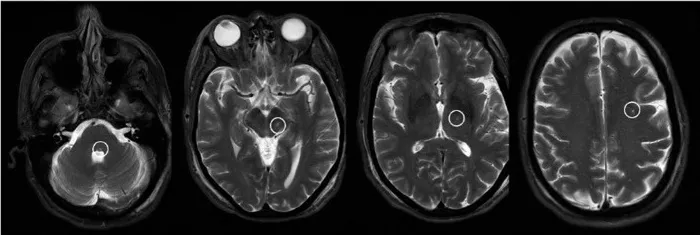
T2-weighted MR images showing the cannula tract as a T2 hyperintensity extending from the dorsal pons through the midbrain, thalamus, and subcortical white matter.
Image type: radiology (mri)